Field crop: maize
Growth stage: 2
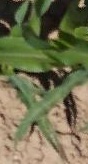
Species: maize